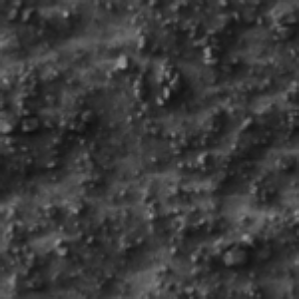
Label: frost